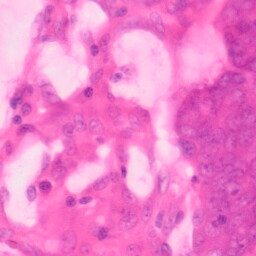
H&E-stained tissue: Colon